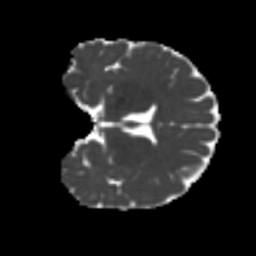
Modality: MD
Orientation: coronal
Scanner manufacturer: siemens
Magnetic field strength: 3 T
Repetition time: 4 s
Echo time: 0.0594 s